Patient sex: M
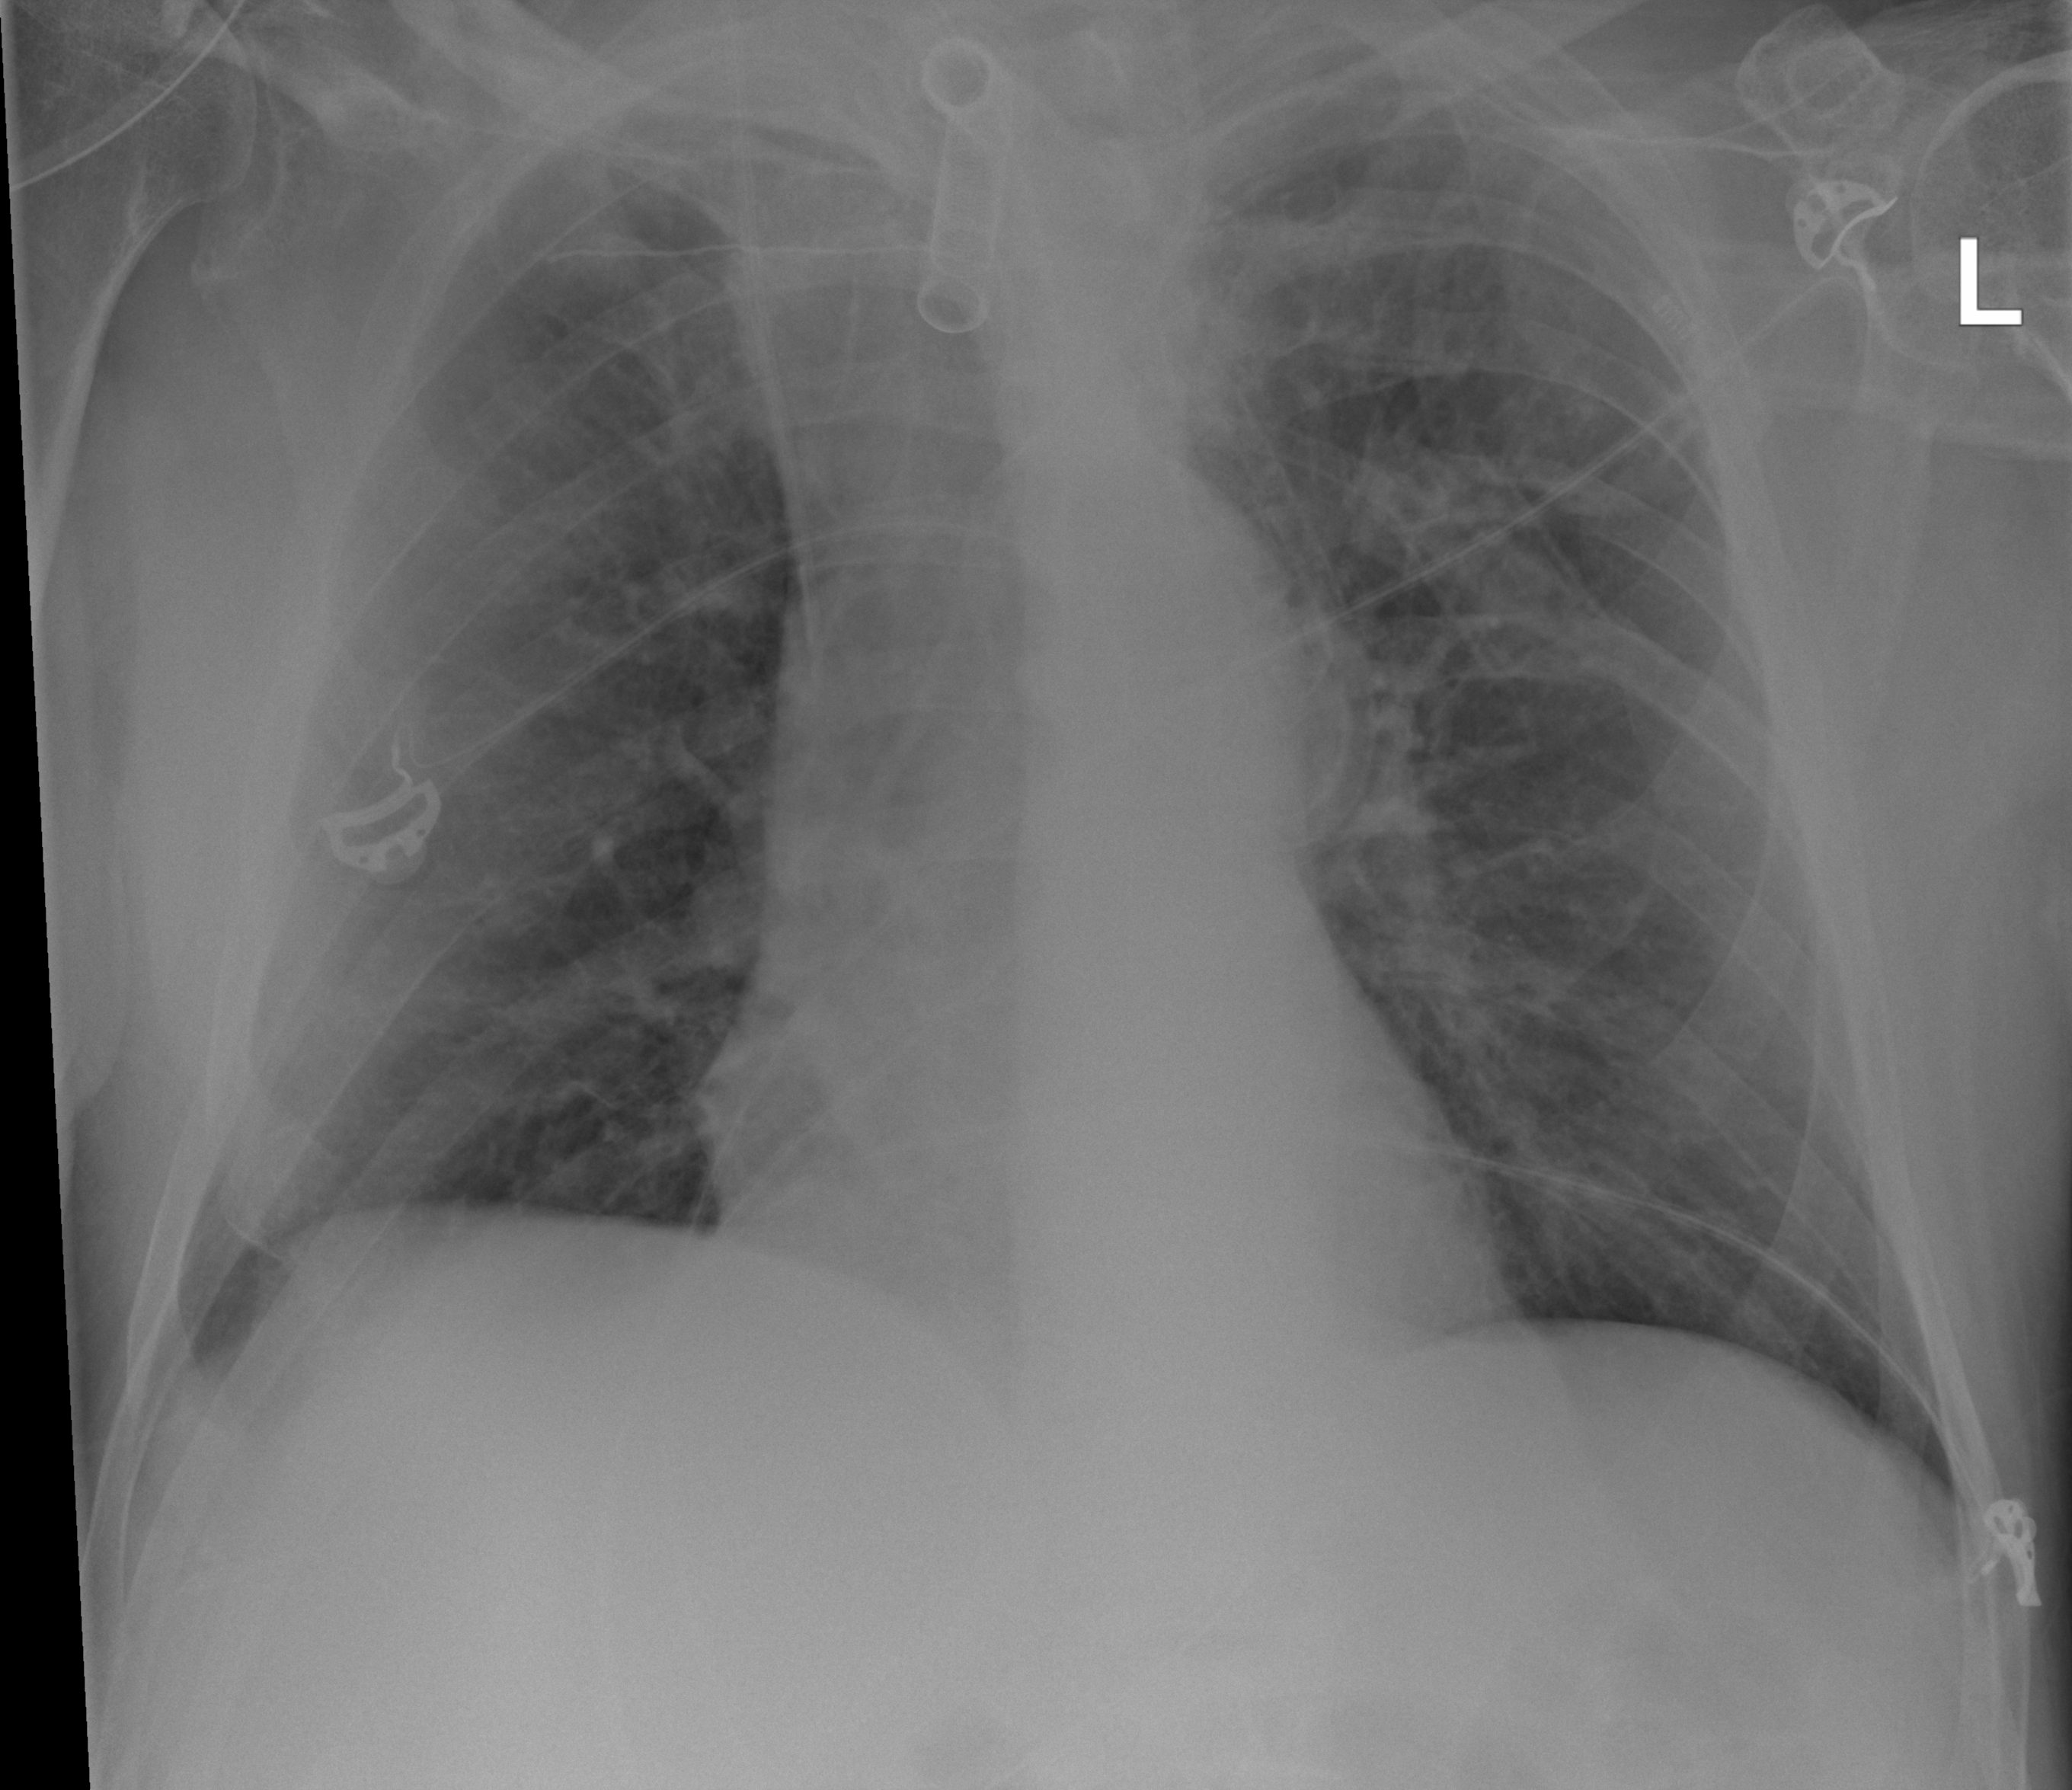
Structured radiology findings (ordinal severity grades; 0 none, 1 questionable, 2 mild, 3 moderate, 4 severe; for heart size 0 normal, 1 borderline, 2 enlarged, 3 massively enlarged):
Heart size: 0
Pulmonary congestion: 2
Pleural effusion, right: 1
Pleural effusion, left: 0
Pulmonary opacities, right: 0
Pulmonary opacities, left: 0
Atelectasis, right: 0
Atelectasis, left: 0